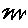
Label: zigzag